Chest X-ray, PA view. Patient: 40 years old, sex M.
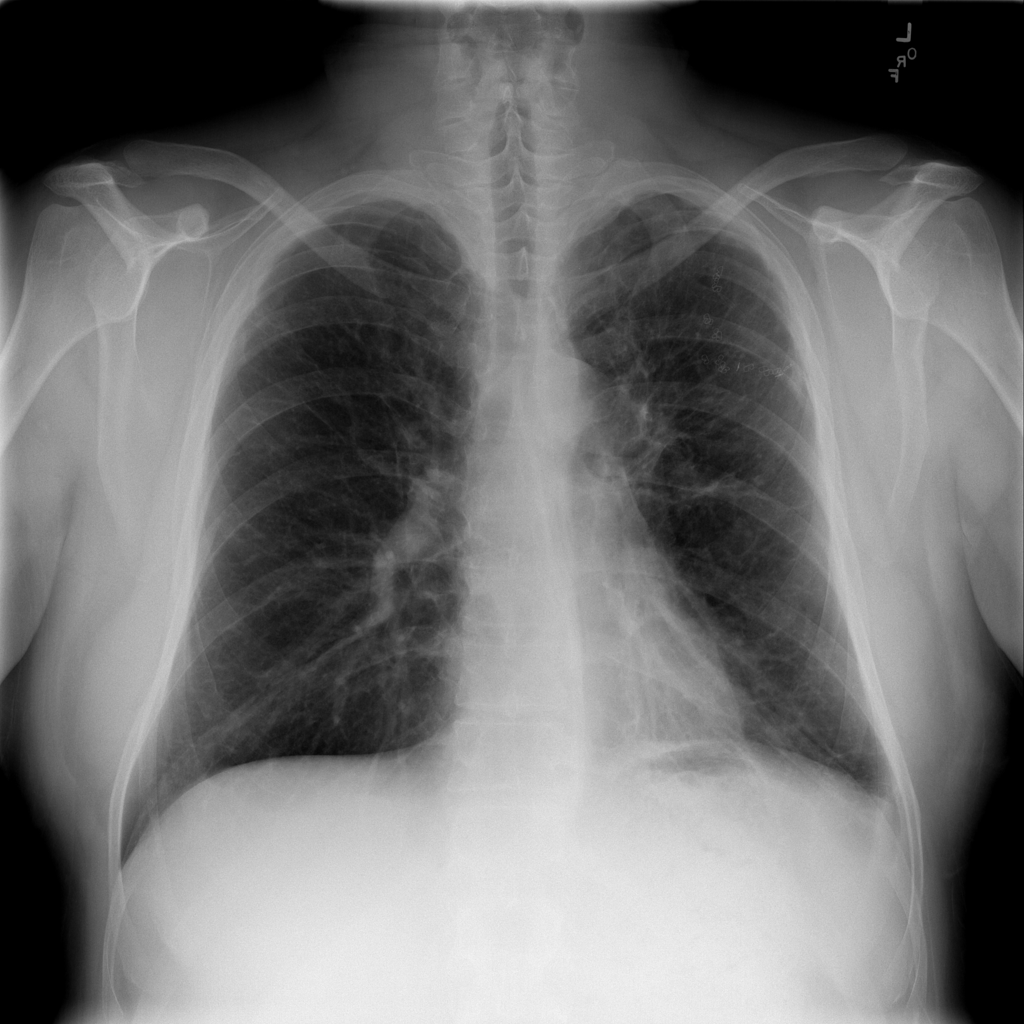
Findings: No Finding